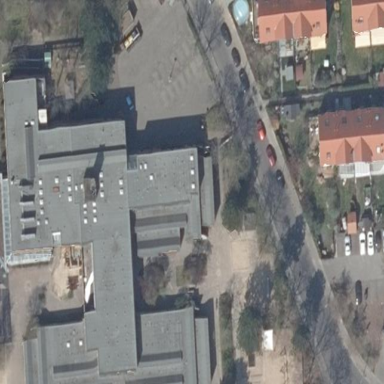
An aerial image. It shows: School building.